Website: crate-barrel
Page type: account-selection
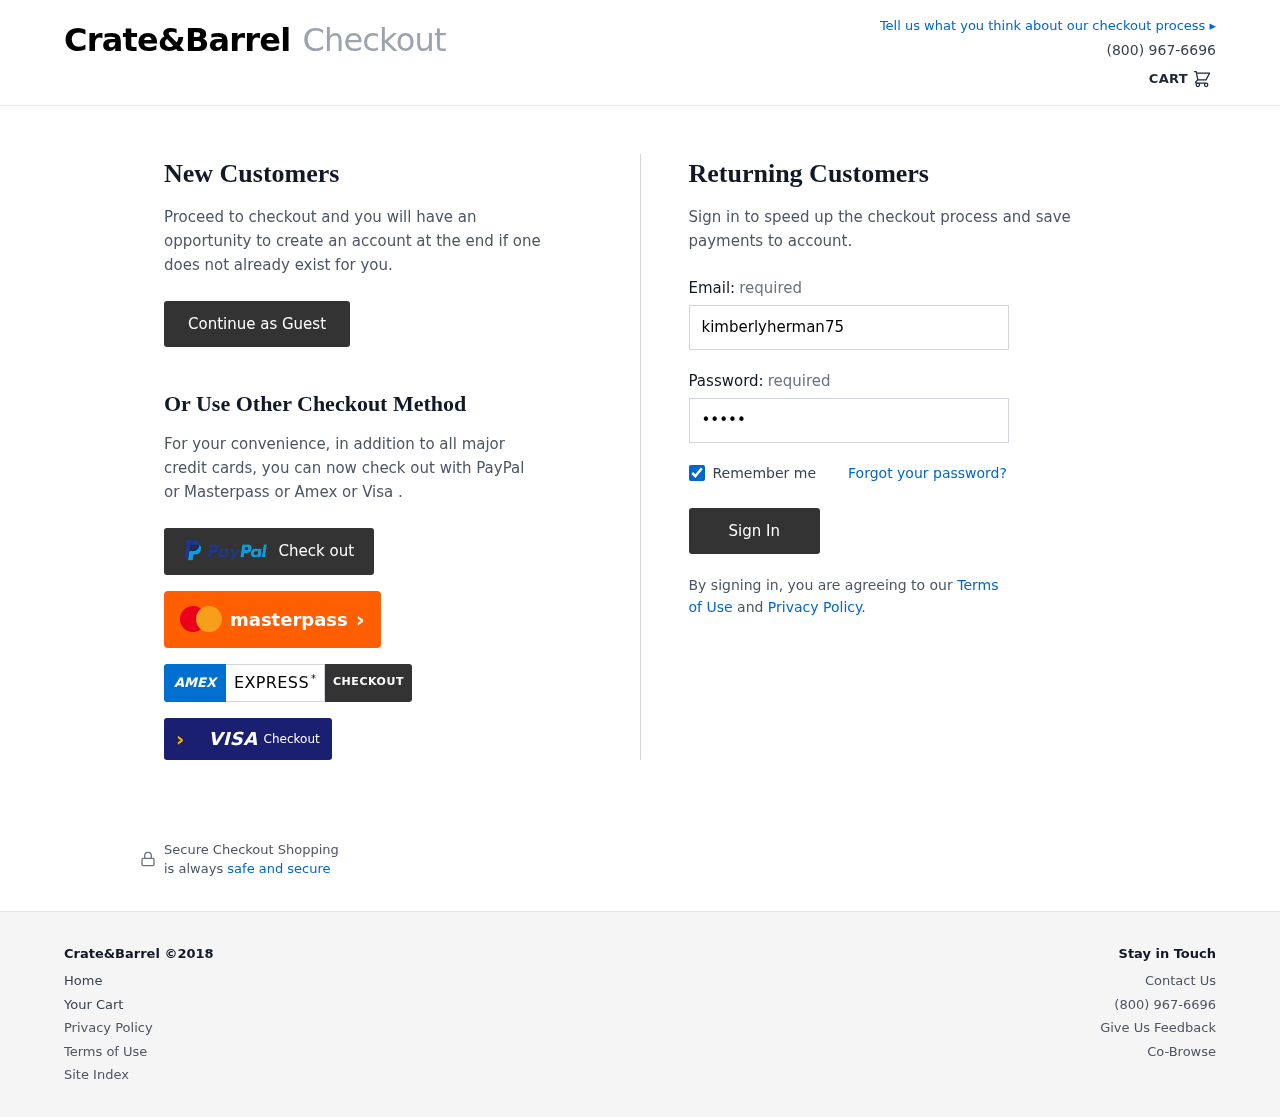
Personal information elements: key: PII_LOGIN_USERNAME
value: kimberlyherman75